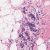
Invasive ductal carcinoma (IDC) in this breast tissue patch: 0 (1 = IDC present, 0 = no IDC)